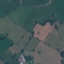
Land use / land cover class: Pasture